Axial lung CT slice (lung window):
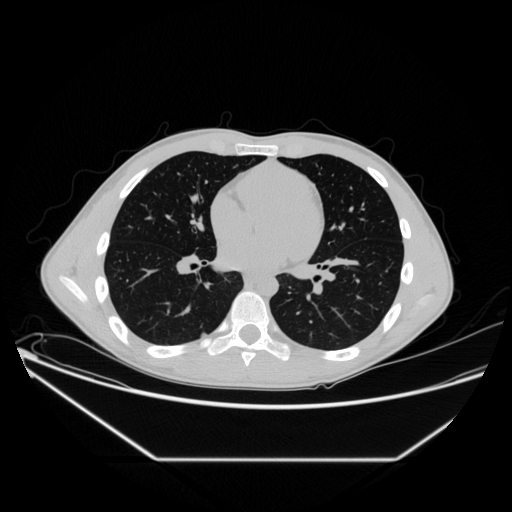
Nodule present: yes
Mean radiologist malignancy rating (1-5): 2